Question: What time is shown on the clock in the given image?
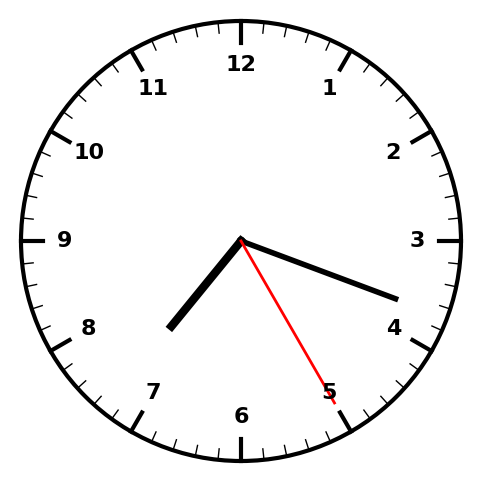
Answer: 07:18:25